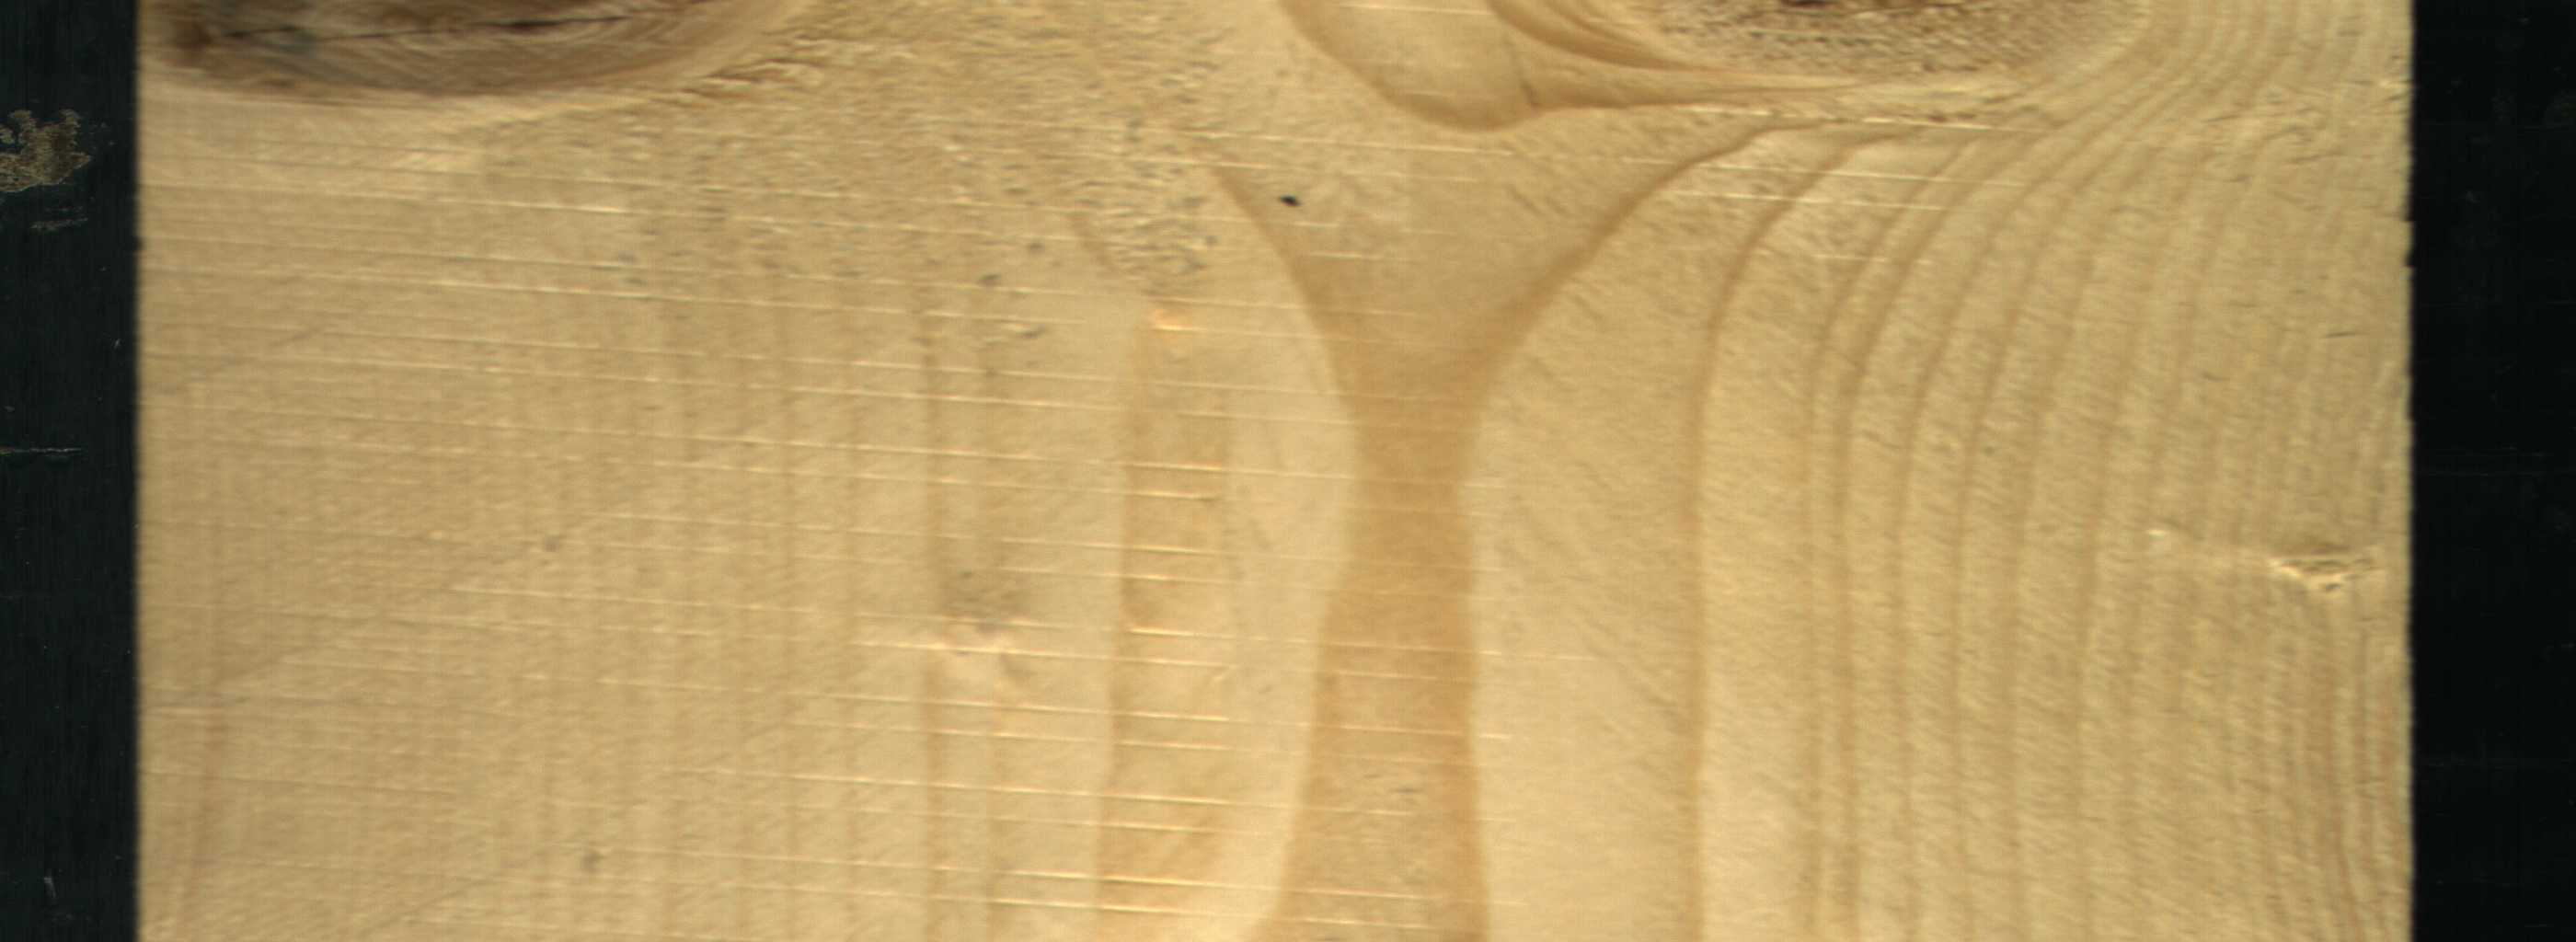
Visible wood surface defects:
knot_with_crack
Live_Knot